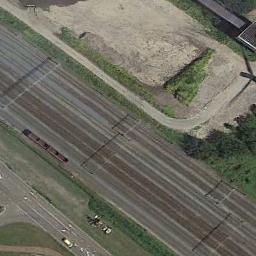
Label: railway